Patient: sex M, age 70
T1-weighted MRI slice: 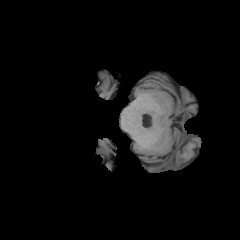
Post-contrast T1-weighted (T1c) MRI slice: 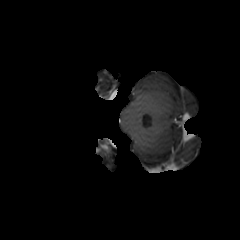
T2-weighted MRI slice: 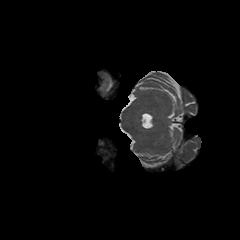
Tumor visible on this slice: no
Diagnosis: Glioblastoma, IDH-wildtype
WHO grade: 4